Interaction volume radius: 10 \u00c5
Interaction volume height: 10 \u00c5
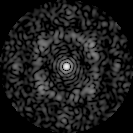
Disorder parameter: 0.7062